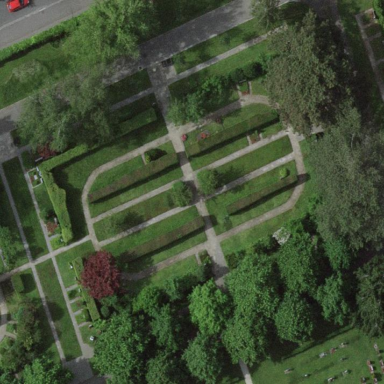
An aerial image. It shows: Sector in the cemetery.